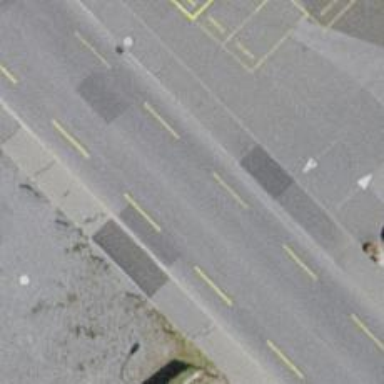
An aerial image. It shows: Primary highway with asphalt surface and designated cycle lane.